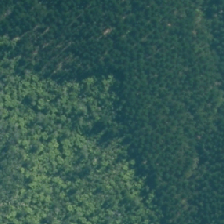
Land cover: broadleaved_indigenous_hardwood